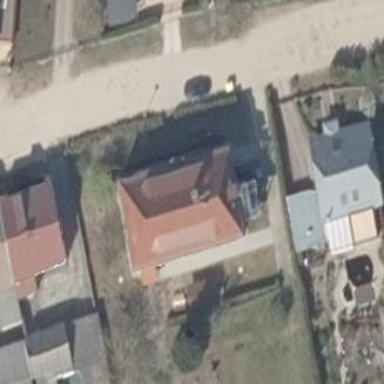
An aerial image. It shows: Building with hipped roof shape.